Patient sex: M
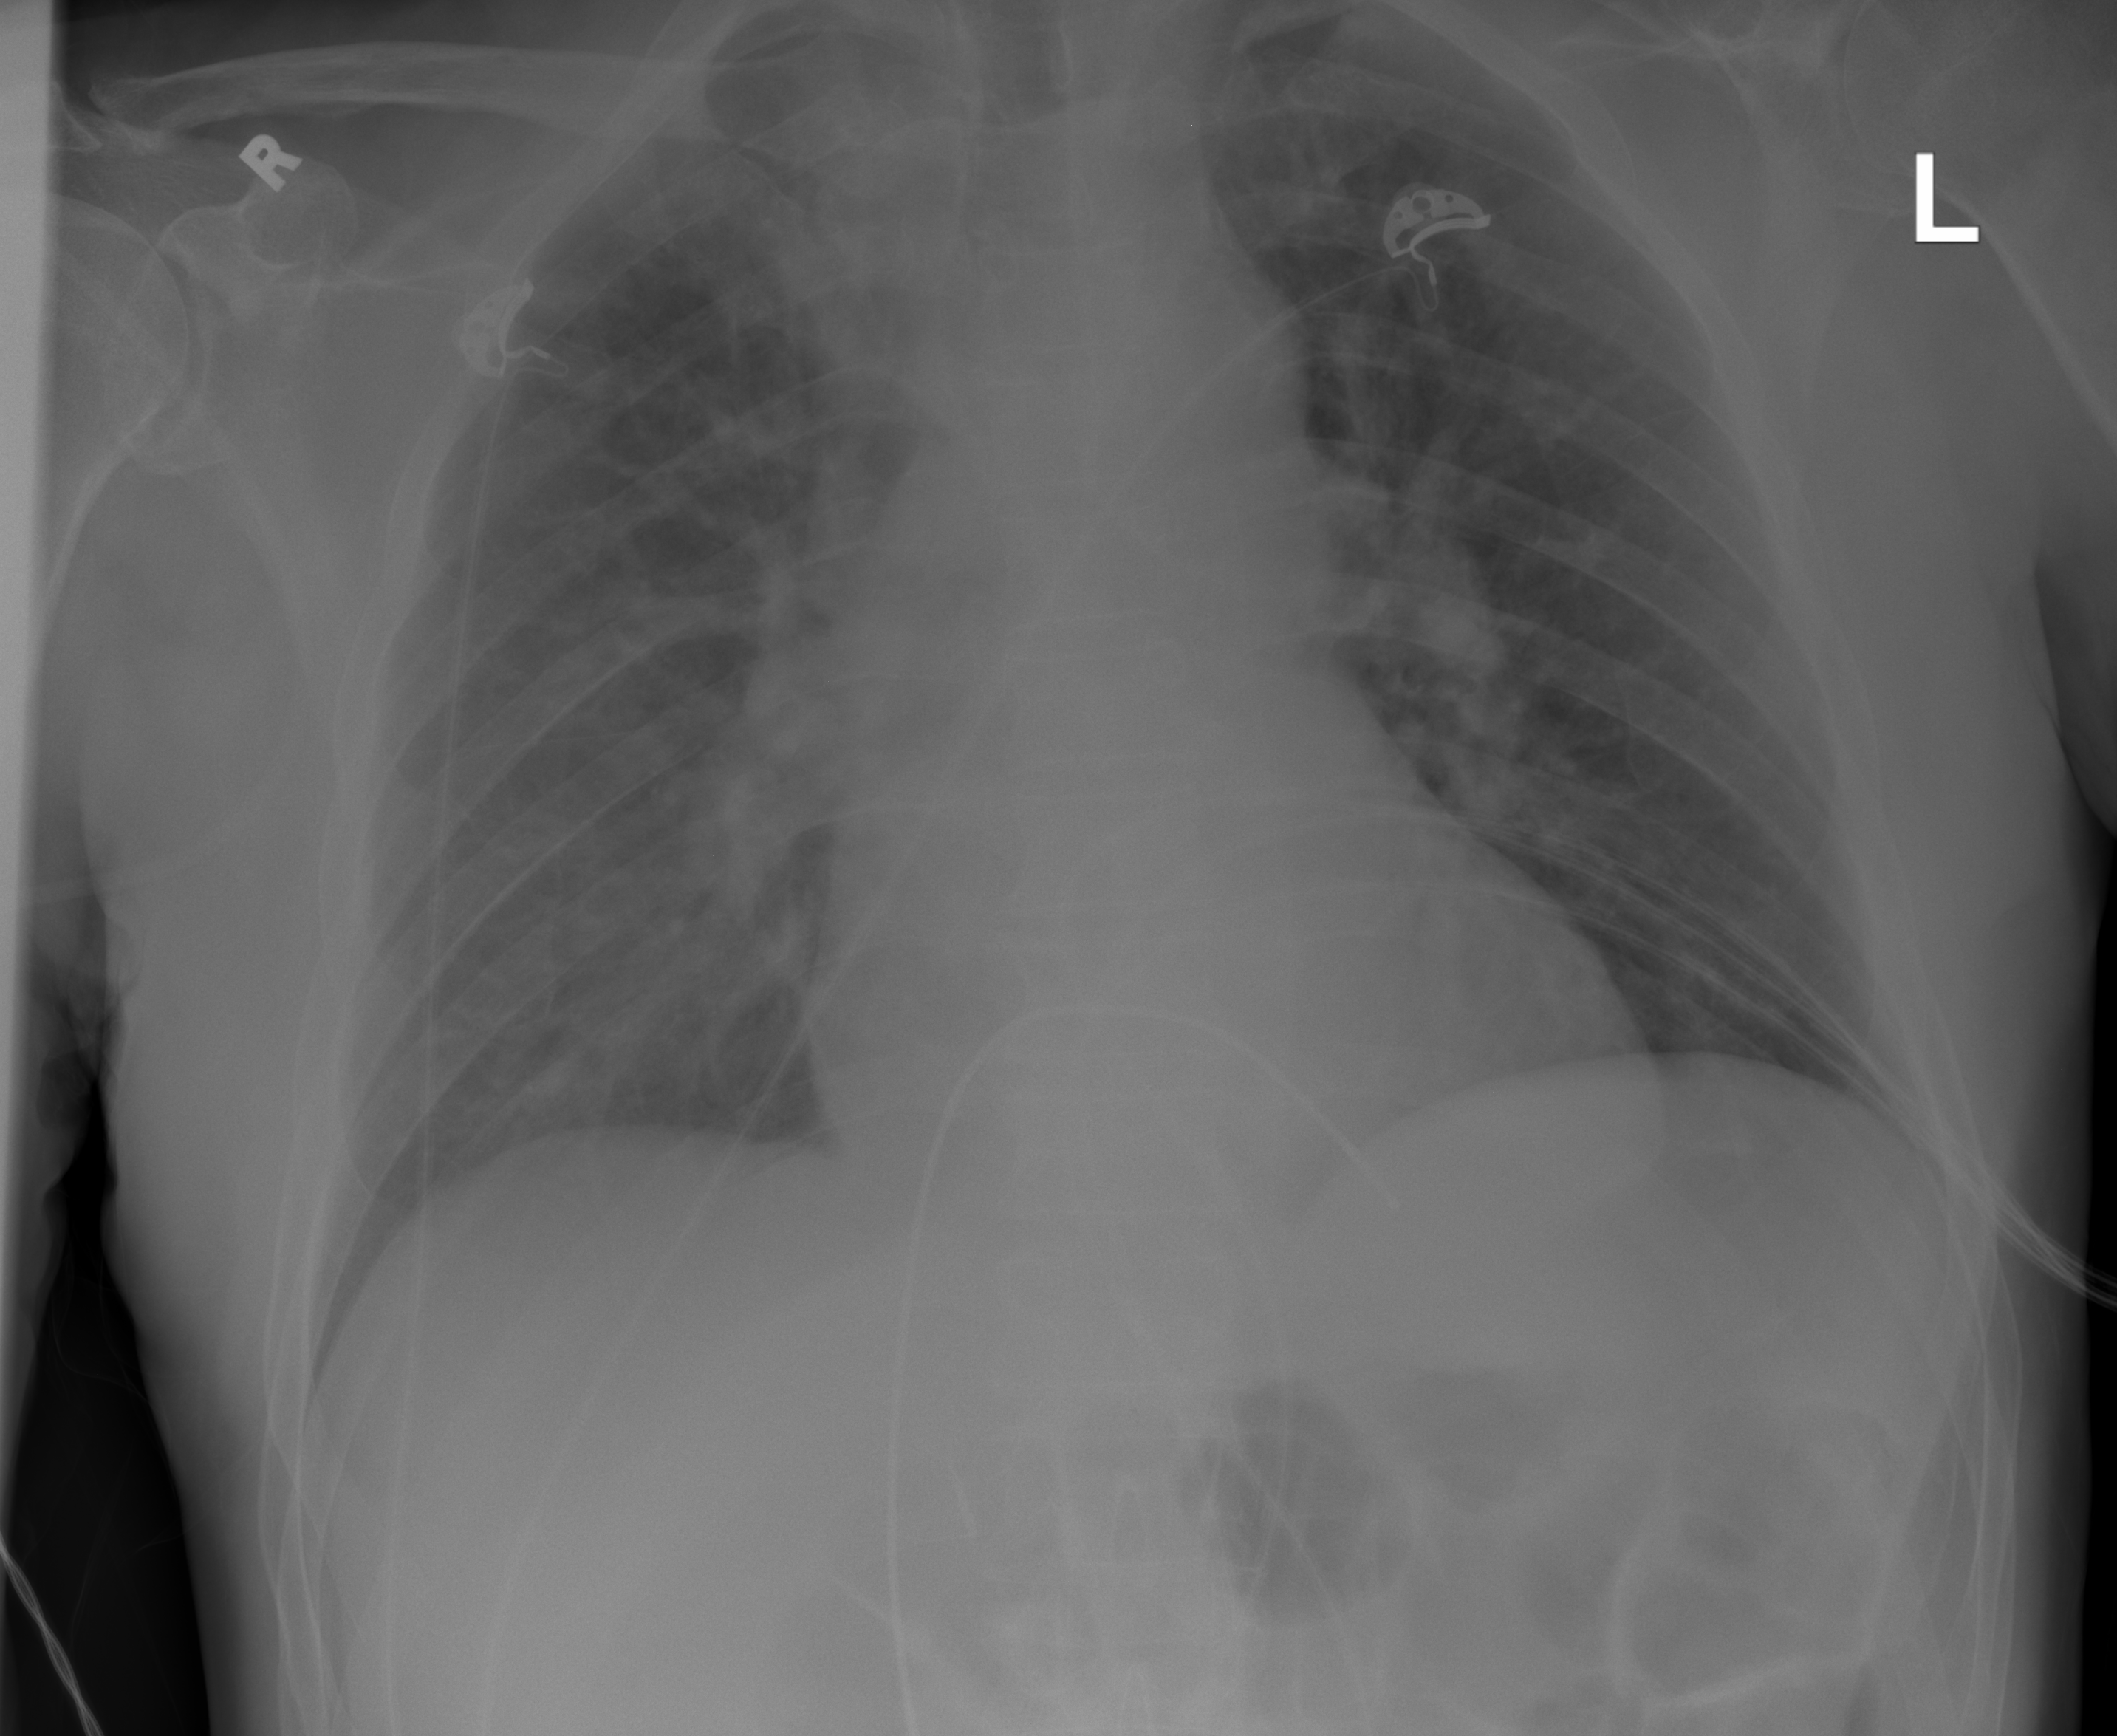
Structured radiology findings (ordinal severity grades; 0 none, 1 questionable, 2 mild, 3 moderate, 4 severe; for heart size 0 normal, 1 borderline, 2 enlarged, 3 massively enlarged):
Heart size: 3
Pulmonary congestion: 0
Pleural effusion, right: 0
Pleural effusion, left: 0
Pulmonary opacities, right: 0
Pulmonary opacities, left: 0
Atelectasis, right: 2
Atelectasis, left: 2